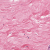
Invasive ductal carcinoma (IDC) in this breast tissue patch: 0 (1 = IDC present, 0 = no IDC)